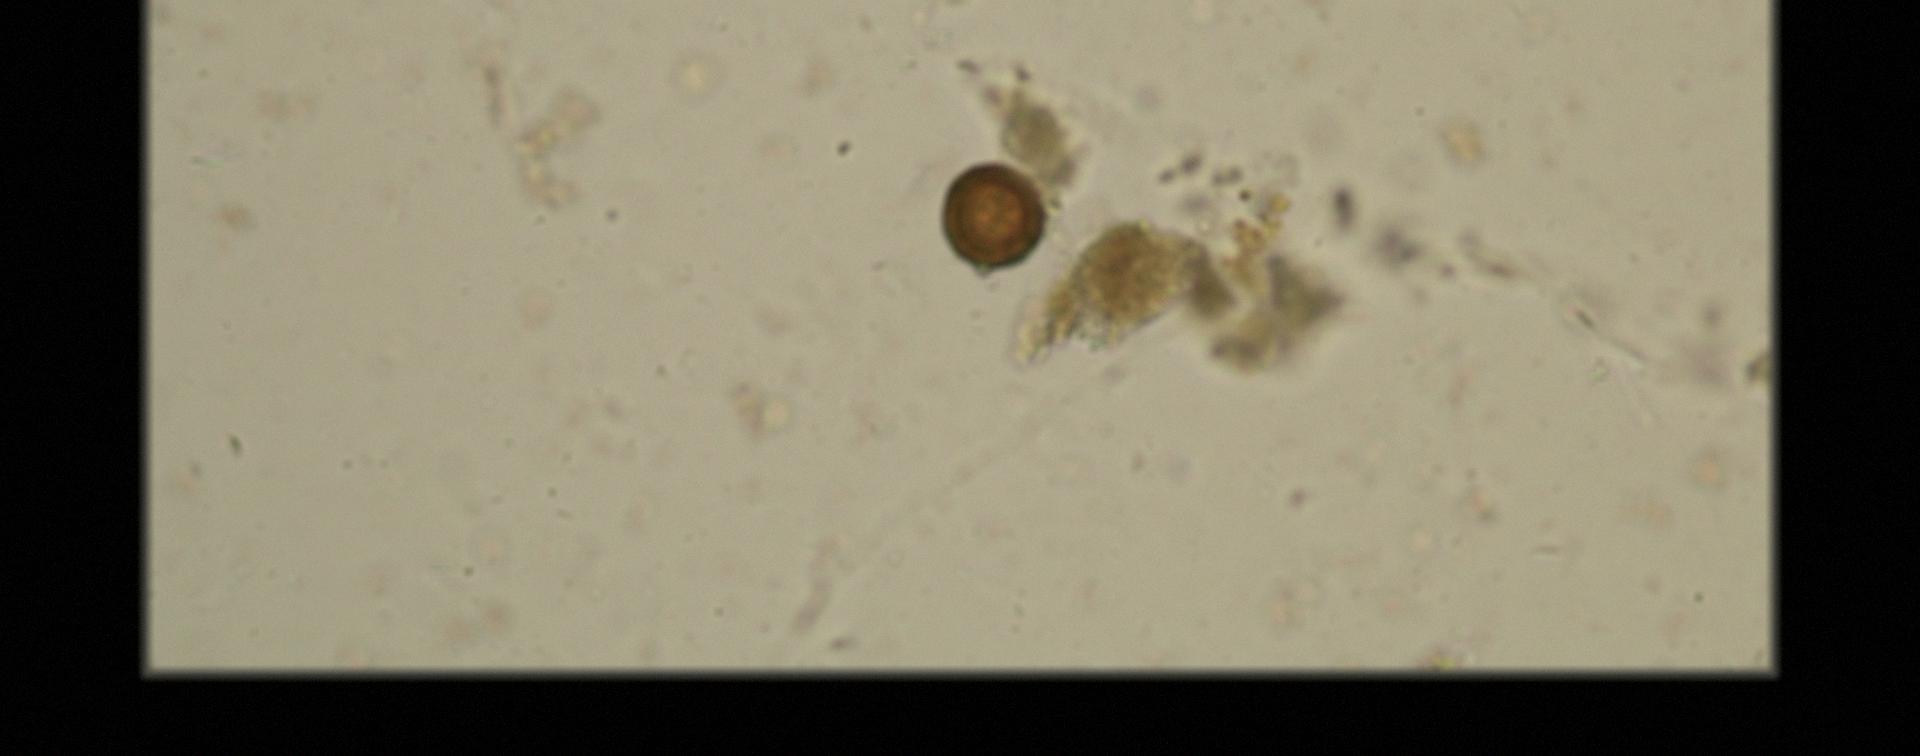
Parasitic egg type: Taenia spp. egg